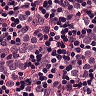
Metastatic tissue present: yes